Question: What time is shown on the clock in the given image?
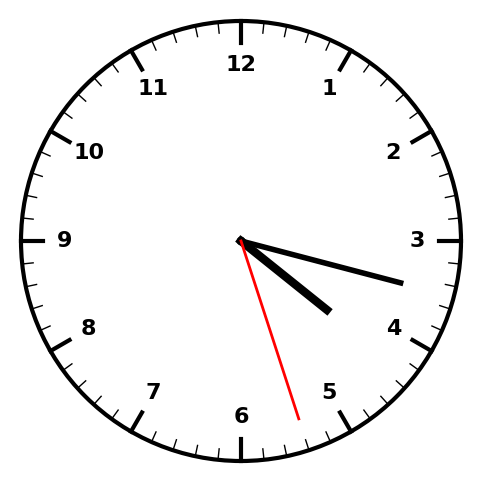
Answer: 04:17:27